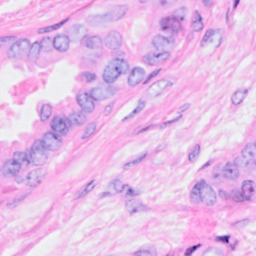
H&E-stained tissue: Breast